Field crop: tomato
Growth stage: 1
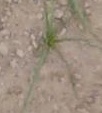
Species: cyperus